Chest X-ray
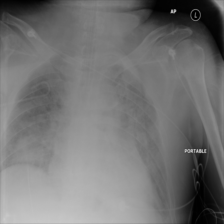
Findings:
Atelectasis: negative
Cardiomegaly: negative
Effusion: negative
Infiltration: negative
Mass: negative
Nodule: negative
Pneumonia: negative
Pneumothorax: negative
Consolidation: negative
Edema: negative
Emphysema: negative
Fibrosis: negative
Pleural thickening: negative
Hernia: negative